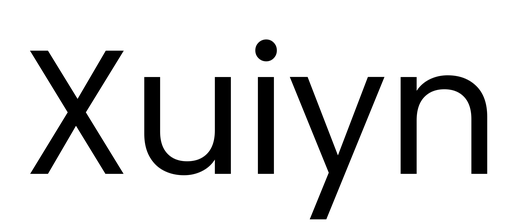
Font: Poppins-Regular